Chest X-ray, PA view. Patient: 62 years old, sex M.
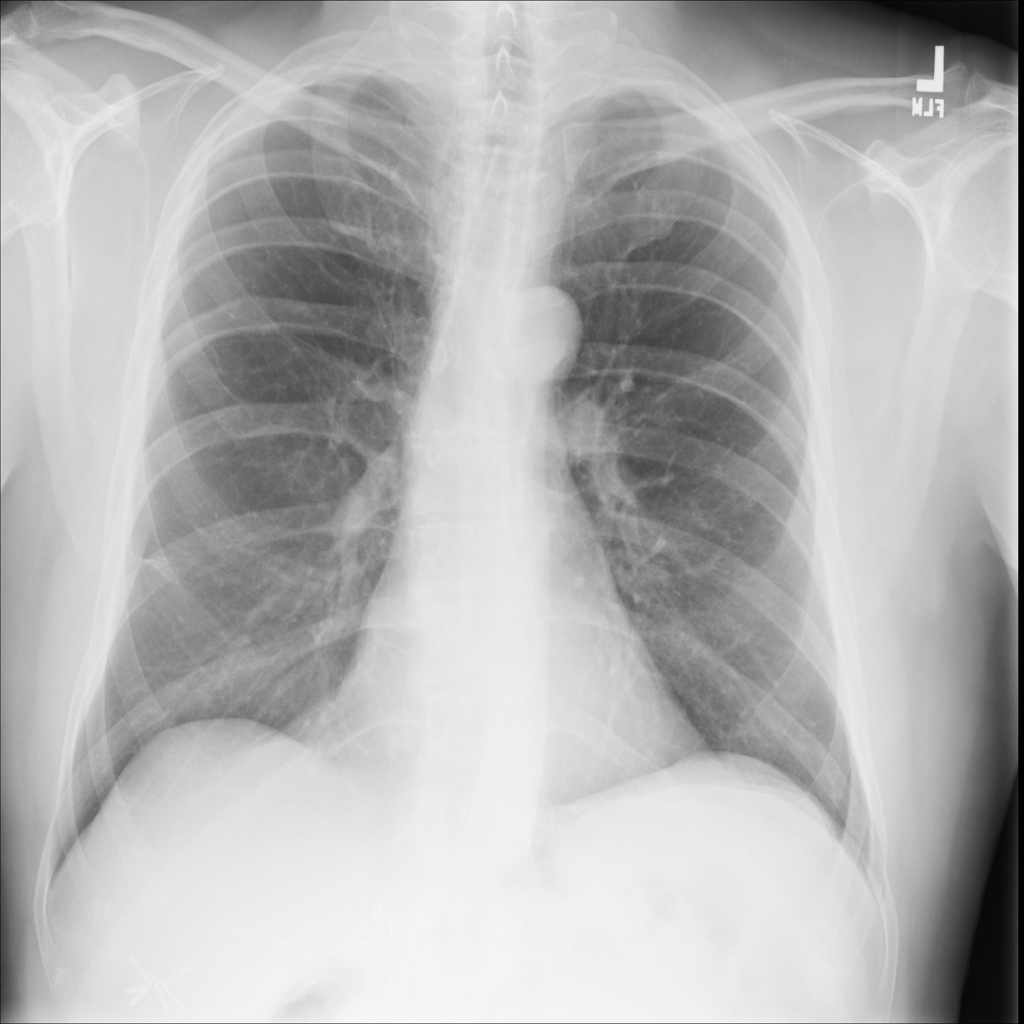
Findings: Atelectasis